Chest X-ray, AP view. Patient: 65 years old, sex F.
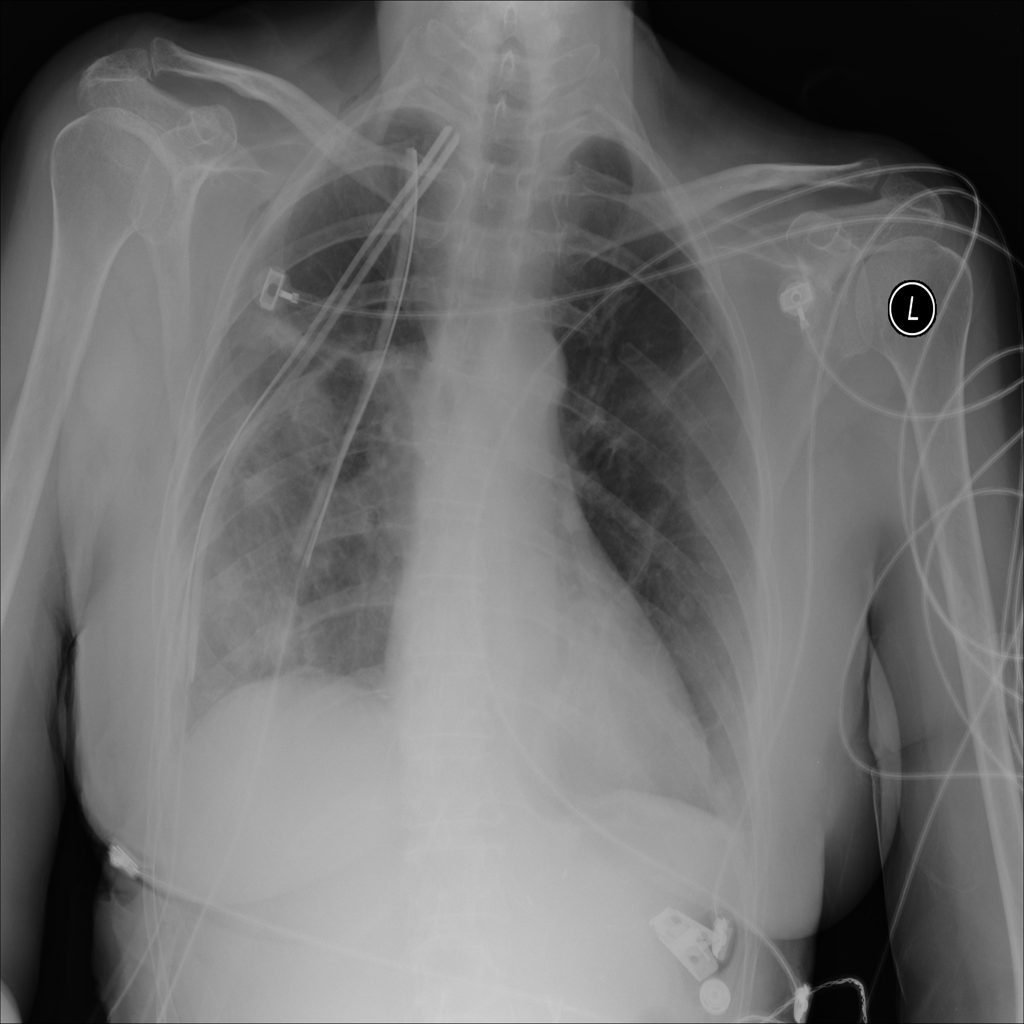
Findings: Pneumothorax